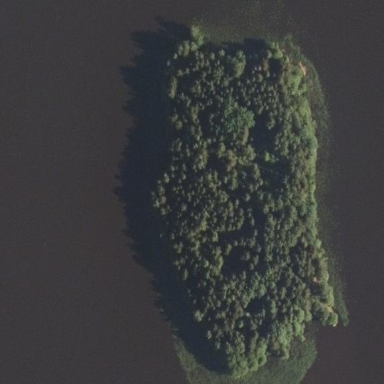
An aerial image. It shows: Islet surrounded by woodland.